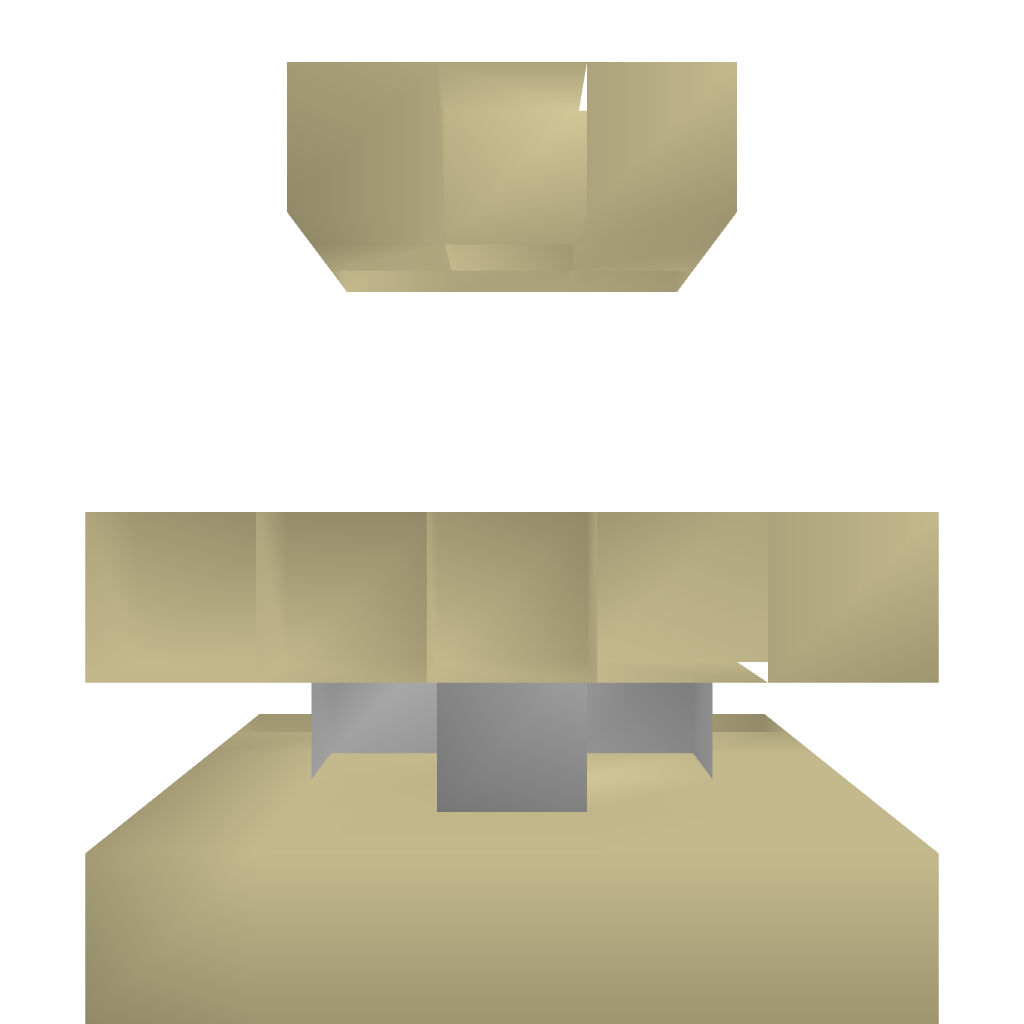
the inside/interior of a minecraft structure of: desert fountain